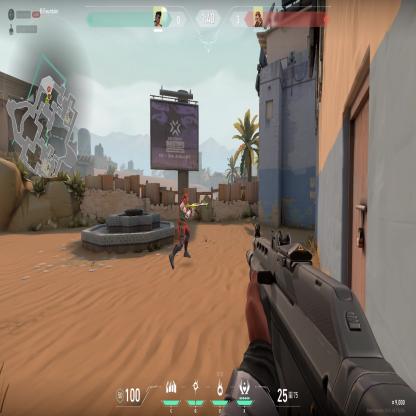
Label: enemy